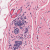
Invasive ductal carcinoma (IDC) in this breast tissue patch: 0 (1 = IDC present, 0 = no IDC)